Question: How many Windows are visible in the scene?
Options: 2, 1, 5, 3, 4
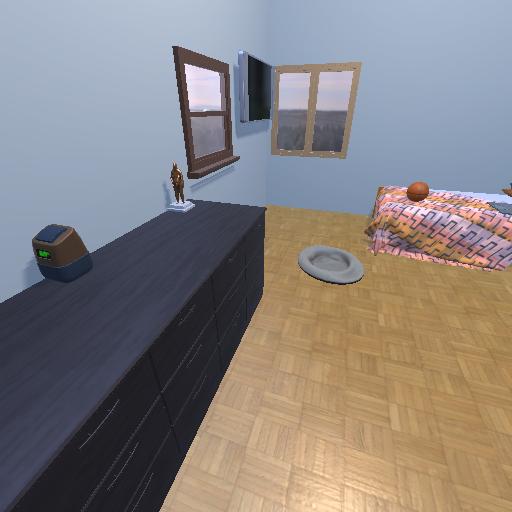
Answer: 2